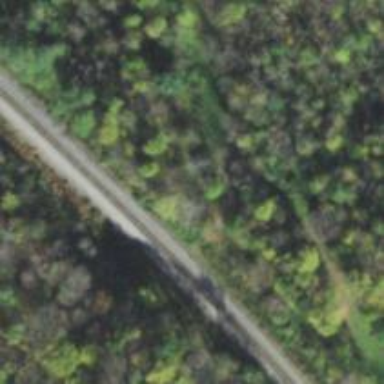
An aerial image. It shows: Railway track.